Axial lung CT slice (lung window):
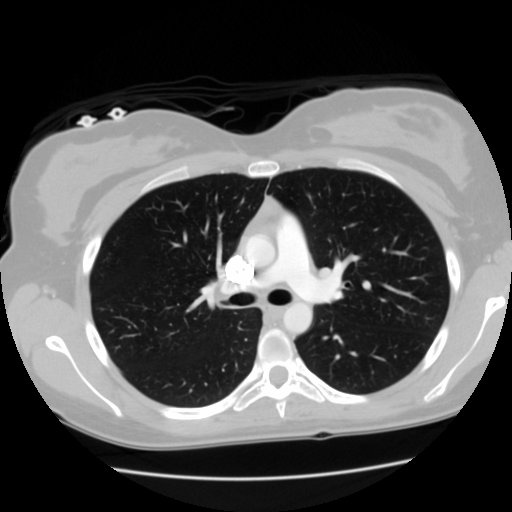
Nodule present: no